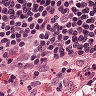
Metastatic tissue present: no